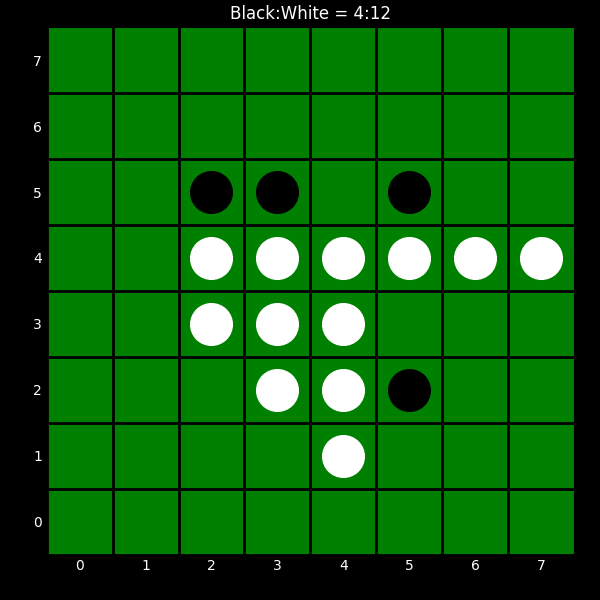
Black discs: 4
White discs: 12